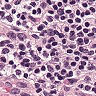
Metastatic tissue present: no